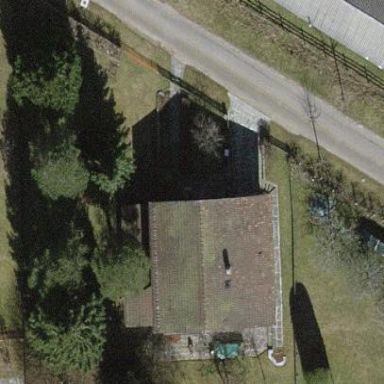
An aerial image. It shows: Detached building with gabled roof.